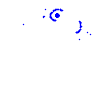
Particle: electron